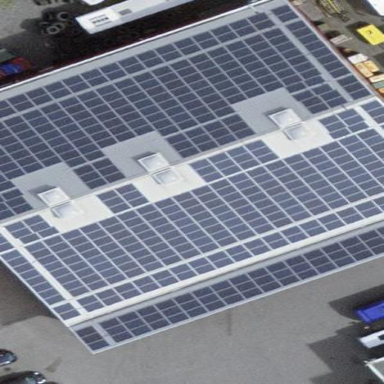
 serves as power generator for electricity."